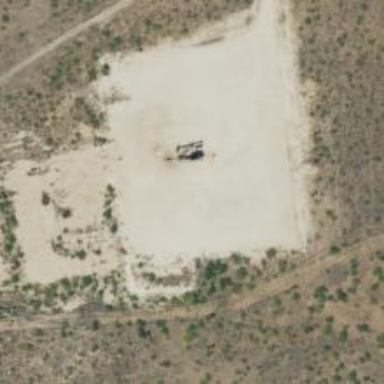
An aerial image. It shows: Petroleum well.